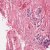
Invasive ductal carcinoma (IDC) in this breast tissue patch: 0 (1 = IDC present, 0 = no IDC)